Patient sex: M
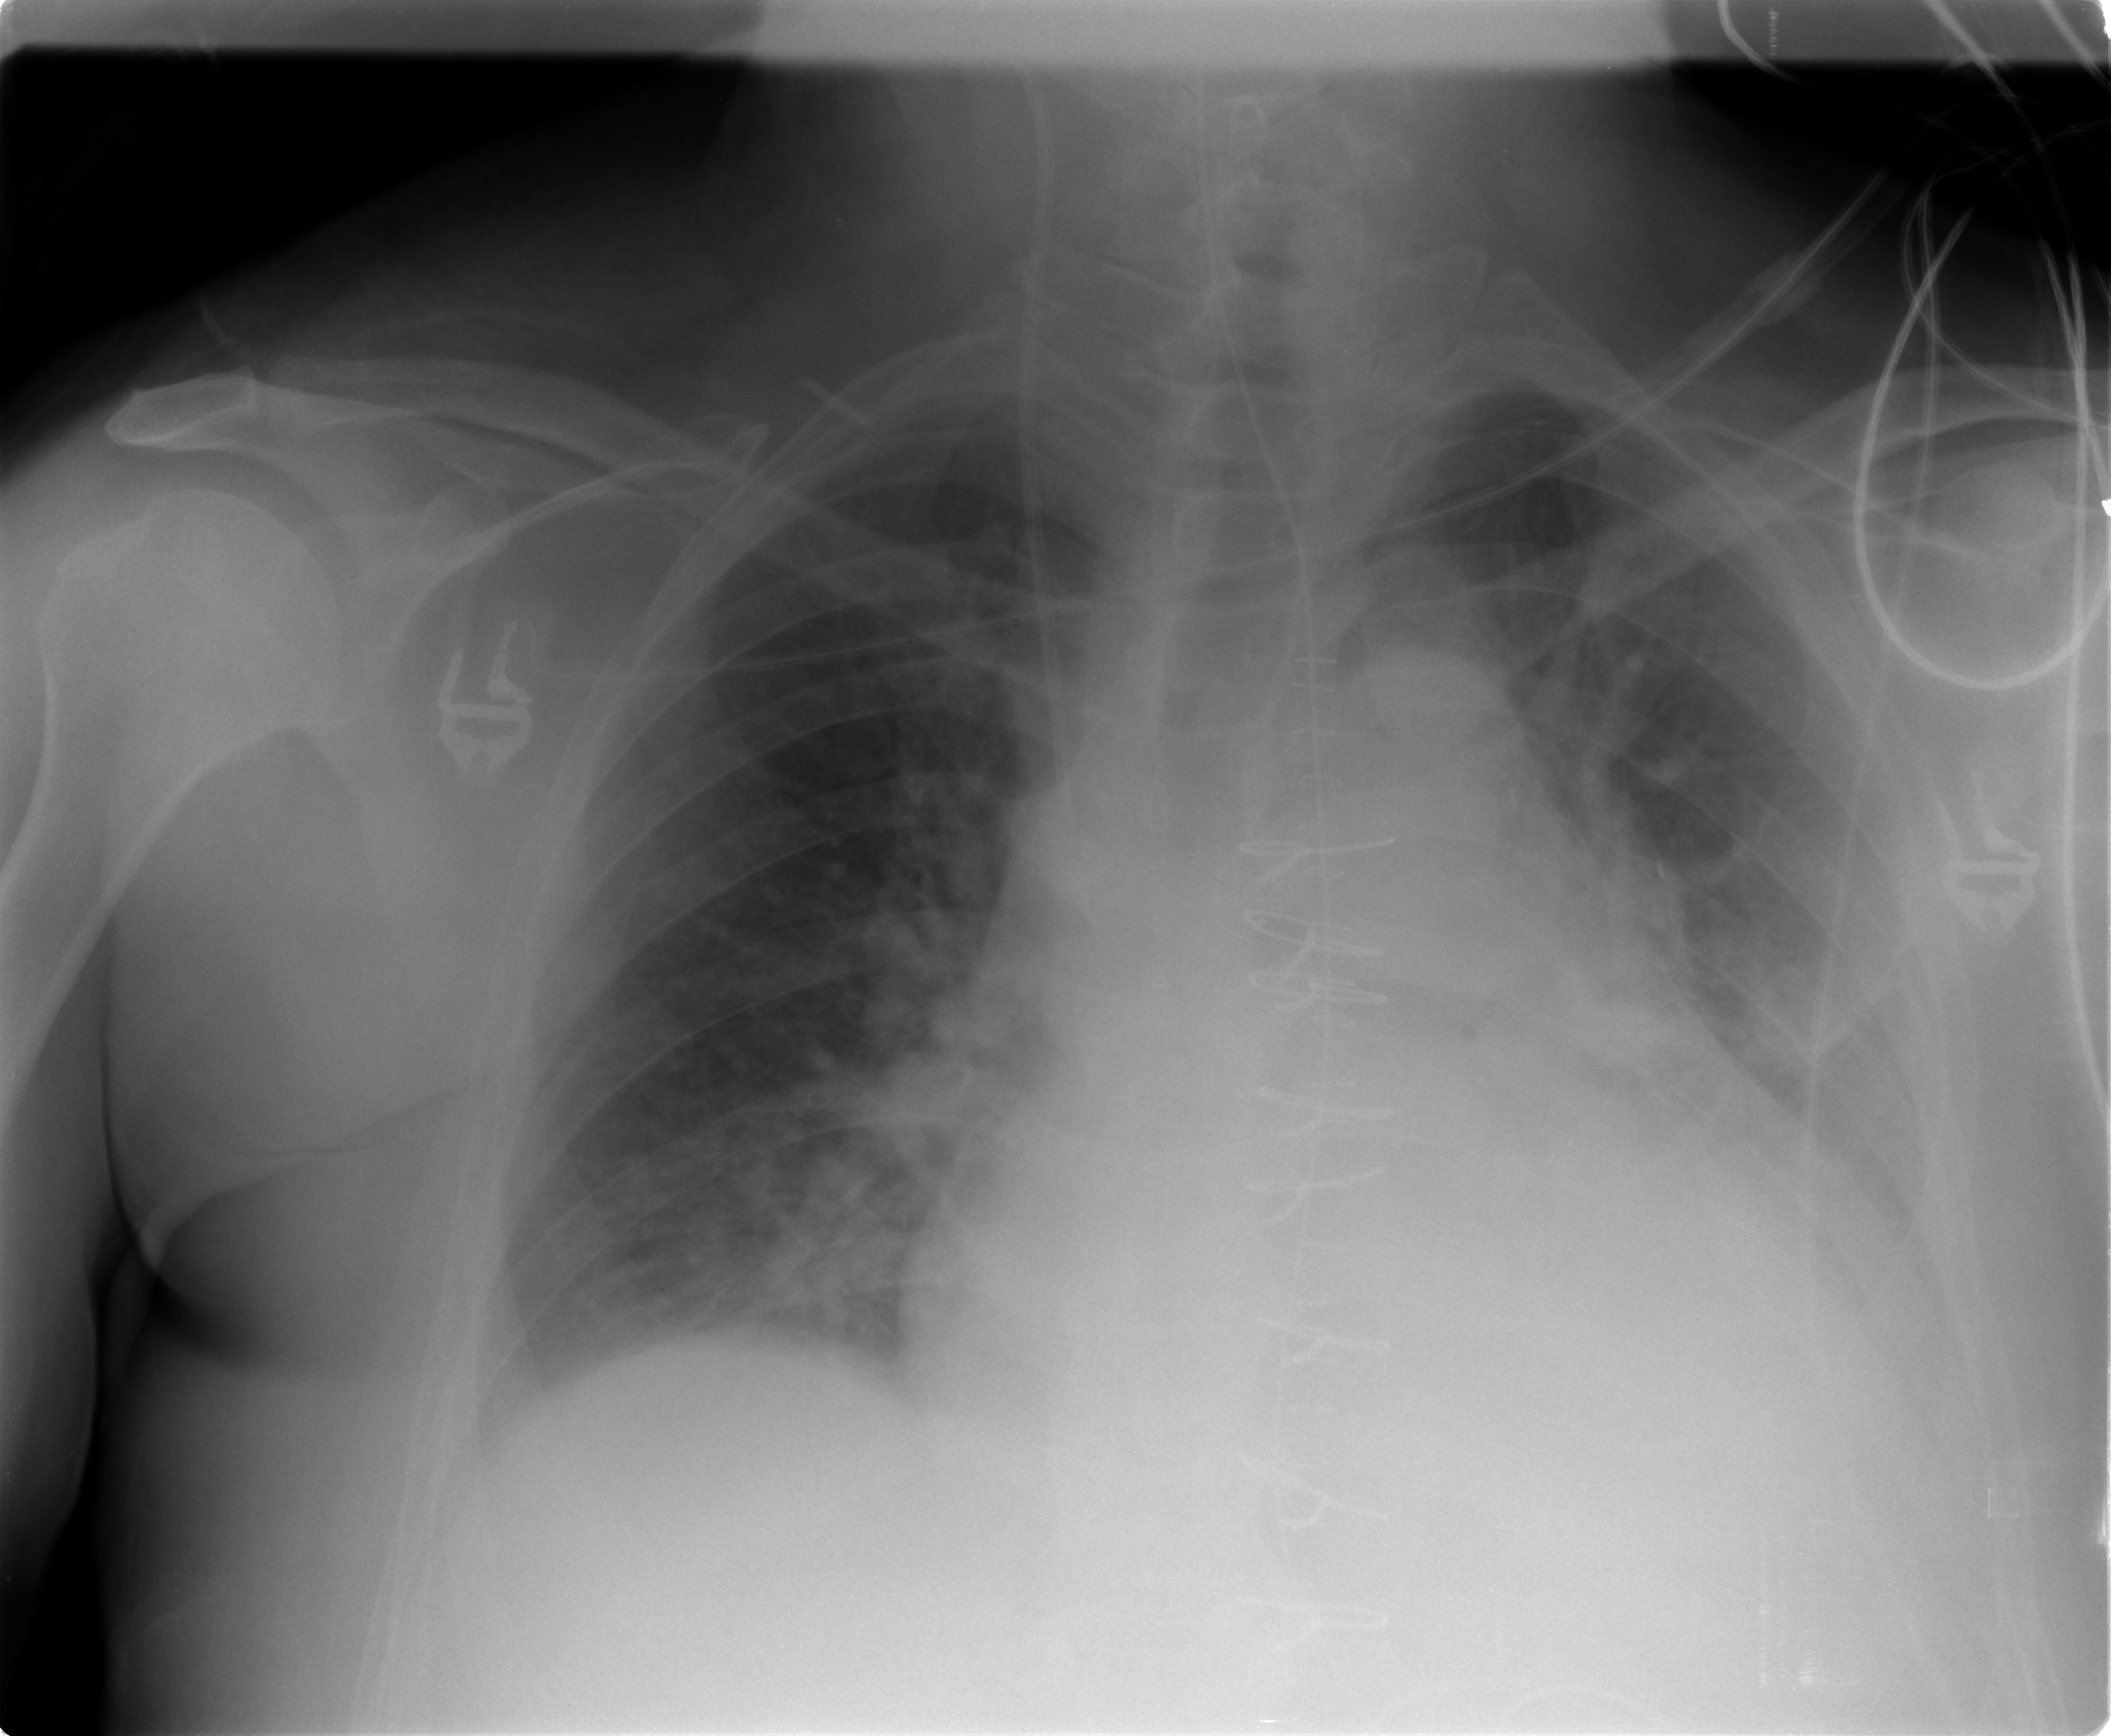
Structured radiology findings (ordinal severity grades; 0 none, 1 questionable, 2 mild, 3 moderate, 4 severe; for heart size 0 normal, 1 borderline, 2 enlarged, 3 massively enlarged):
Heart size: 2
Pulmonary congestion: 2
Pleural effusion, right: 0
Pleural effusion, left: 2
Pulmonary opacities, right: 0
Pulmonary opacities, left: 0
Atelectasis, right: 0
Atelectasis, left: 2